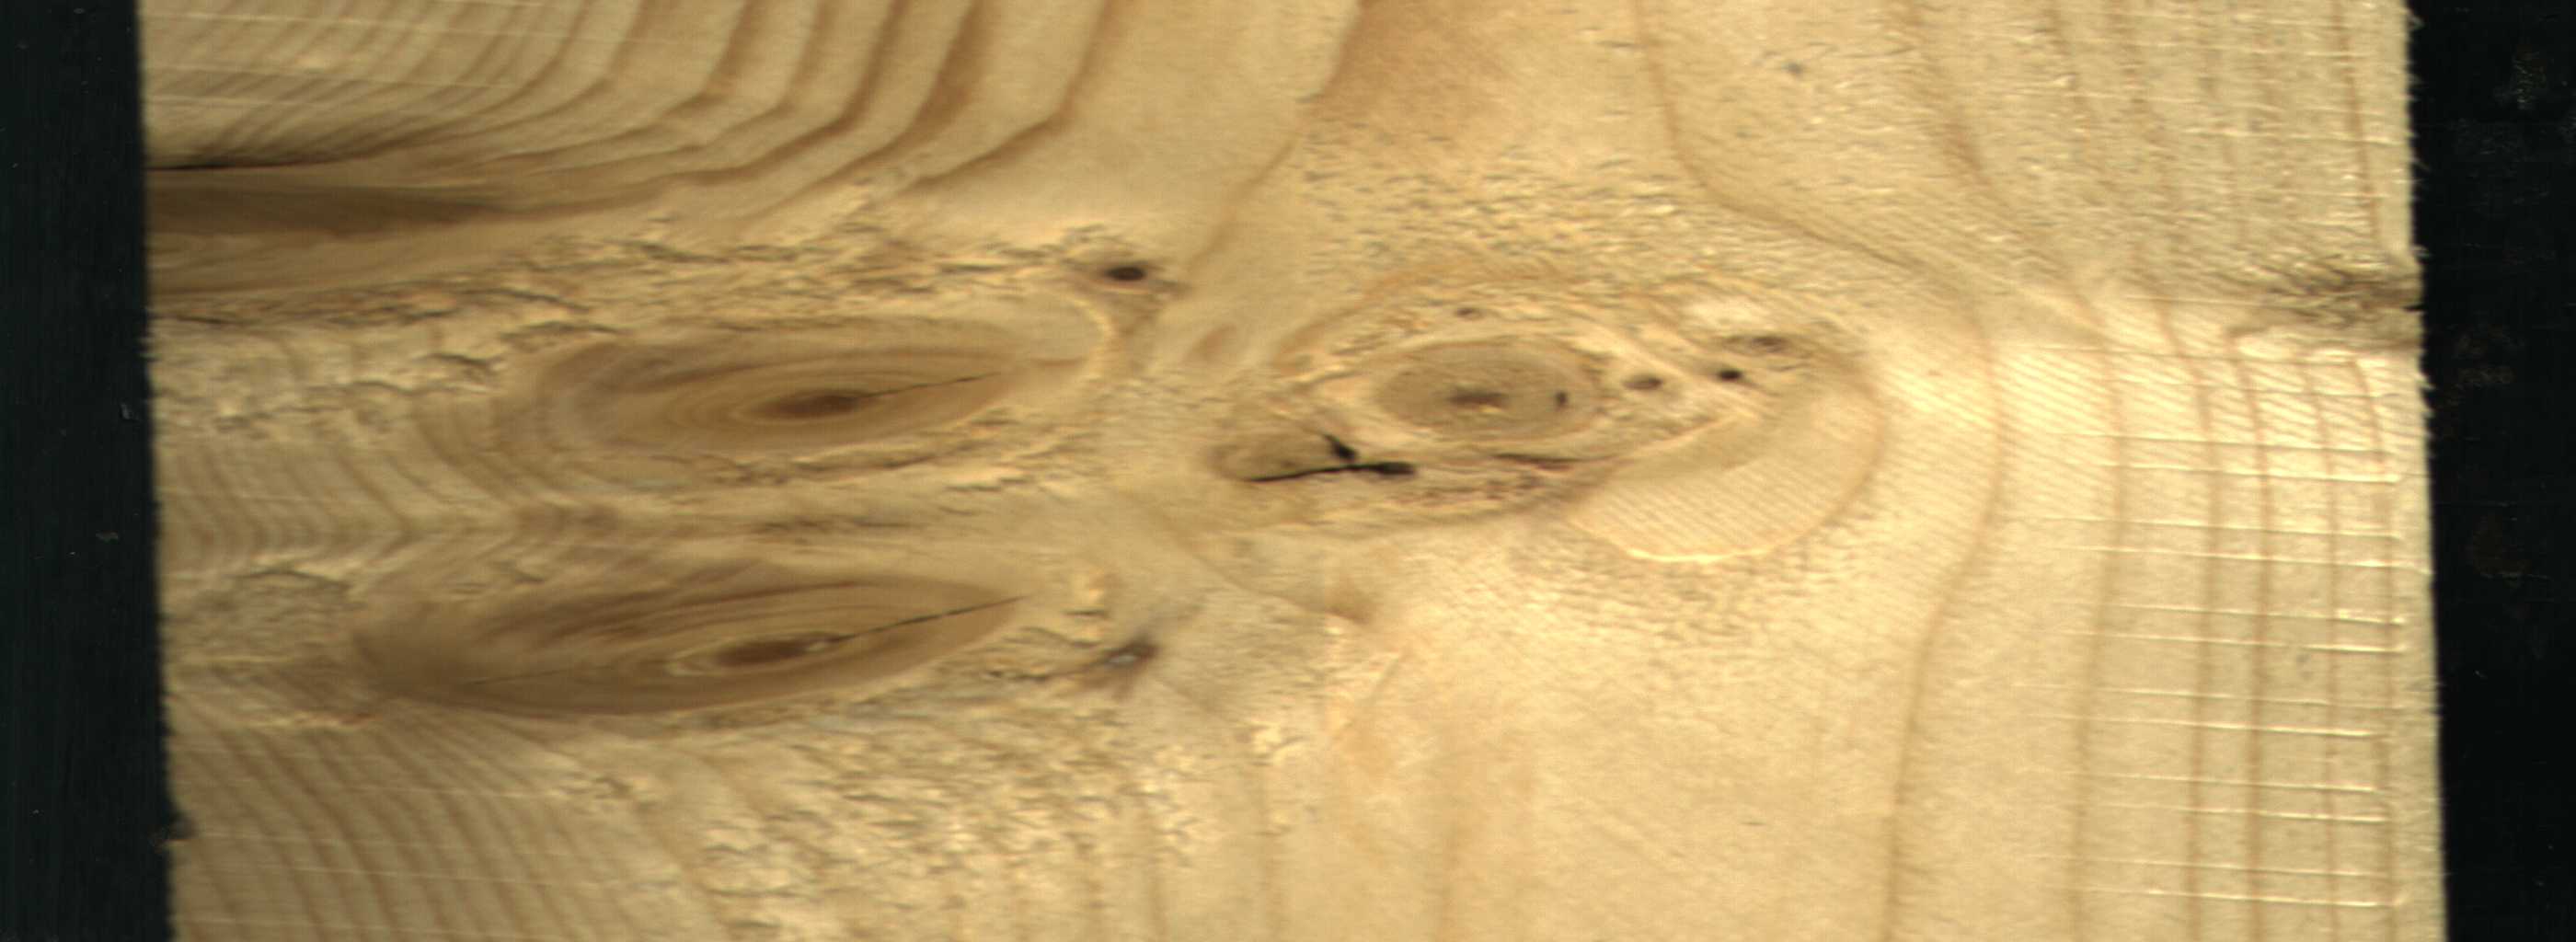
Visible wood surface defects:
knot_with_crack
knot_with_crack
Dead_Knot
Dead_Knot
Dead_Knot
Live_Knot
Live_Knot
Live_Knot
Live_Knot
Live_Knot
Live_Knot